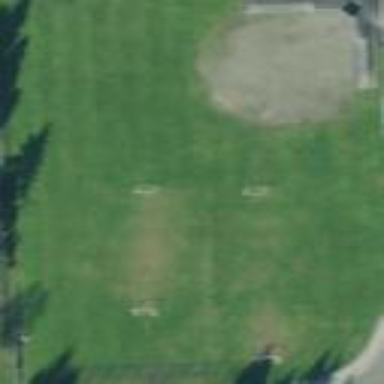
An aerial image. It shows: Baseball pitch for leisure land.